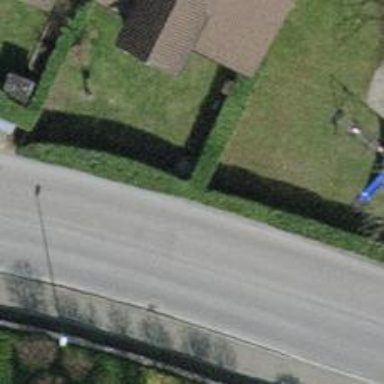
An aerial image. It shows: Hedge acting as barrier.